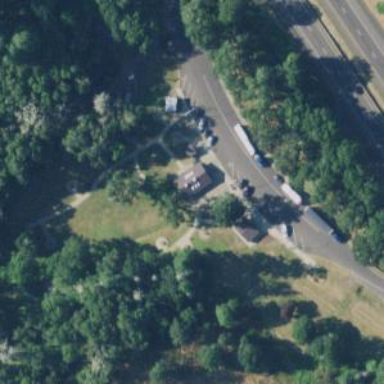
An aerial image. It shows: Rest area along the road.